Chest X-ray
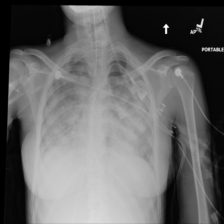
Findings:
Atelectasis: negative
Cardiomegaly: negative
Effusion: negative
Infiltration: negative
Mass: negative
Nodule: negative
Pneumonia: negative
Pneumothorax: negative
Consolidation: negative
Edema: negative
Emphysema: negative
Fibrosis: negative
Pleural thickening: negative
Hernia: negative